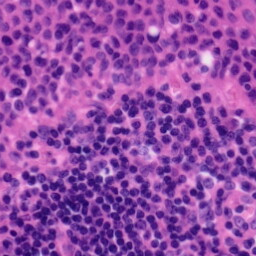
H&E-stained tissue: Tonsil